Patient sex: F
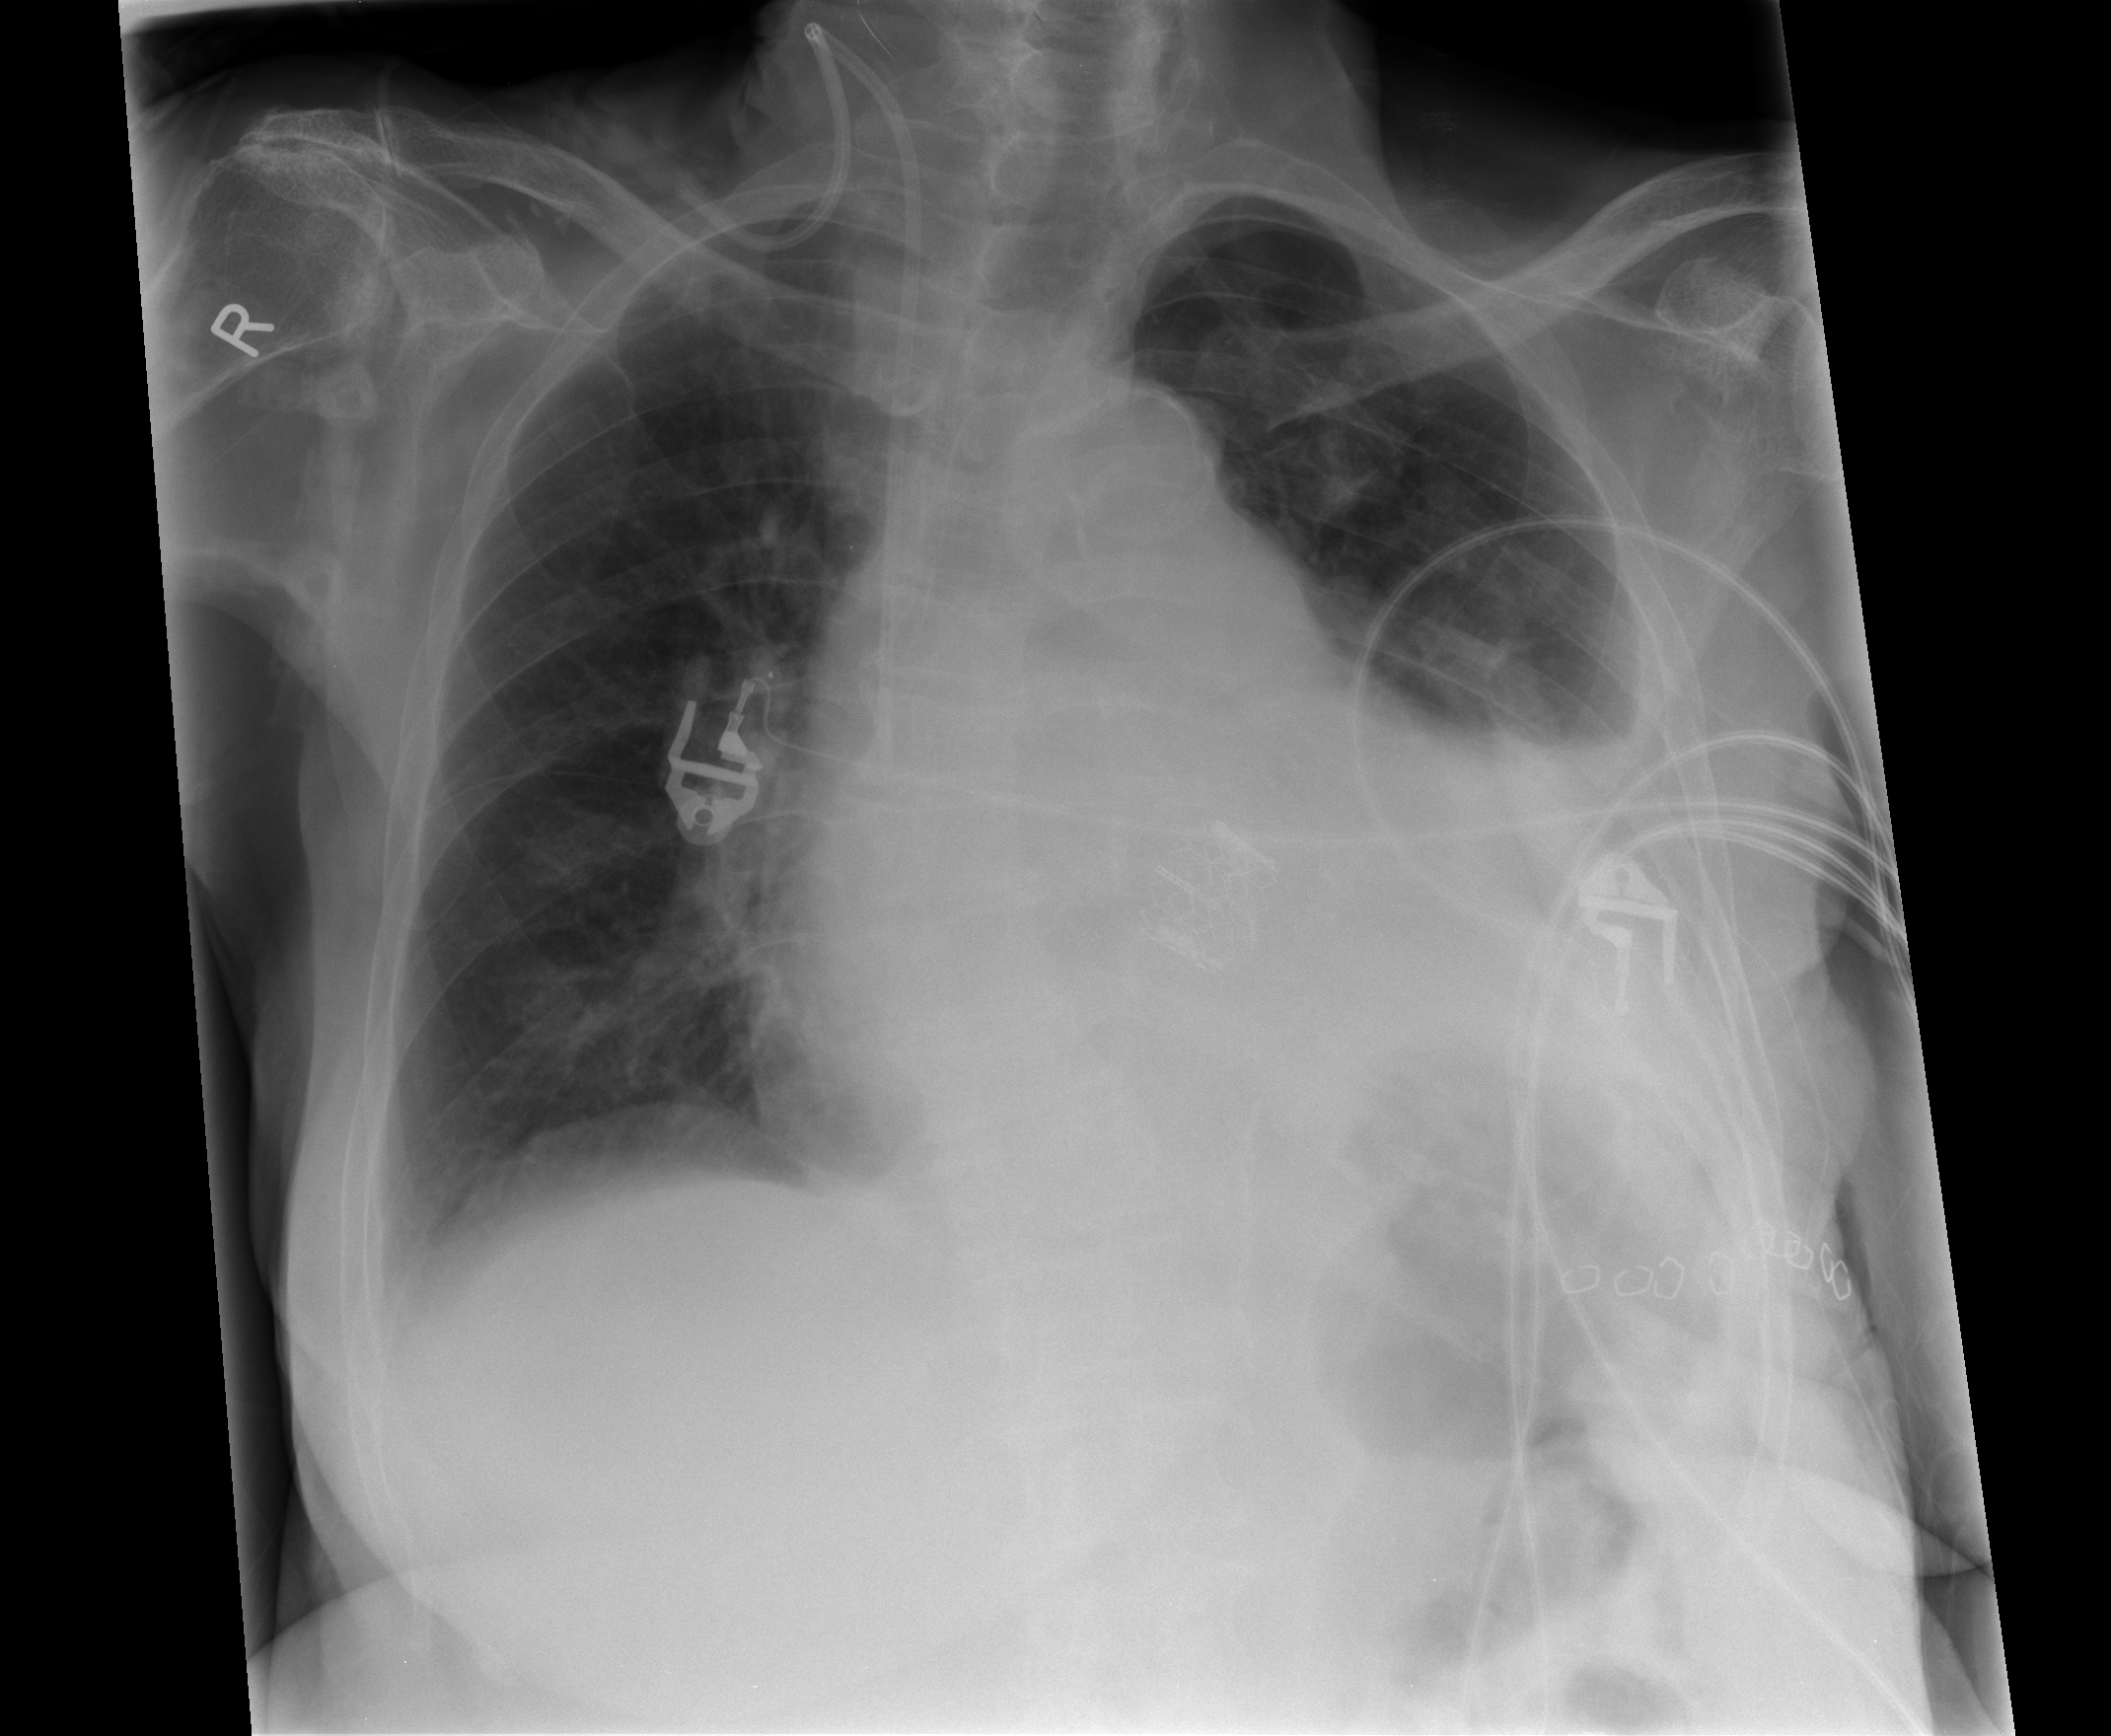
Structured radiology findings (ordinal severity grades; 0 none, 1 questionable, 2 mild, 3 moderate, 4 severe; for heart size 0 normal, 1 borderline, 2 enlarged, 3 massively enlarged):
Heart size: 3
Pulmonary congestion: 1
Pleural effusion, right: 1
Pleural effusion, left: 2
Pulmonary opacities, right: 0
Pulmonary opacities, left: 0
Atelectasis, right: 2
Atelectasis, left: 2